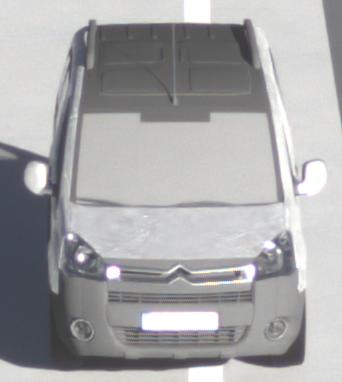
Make: Citroen
Model: Berlingo Kombi VTi 120
Detailed model: Berlingo (II) Kombi
Model produced from: 2009/12
Model produced until: 2012/03
Doors: 5
Color: white
Road condition: wet road
Daytime: morning or afternoon
Contrast: high contrast